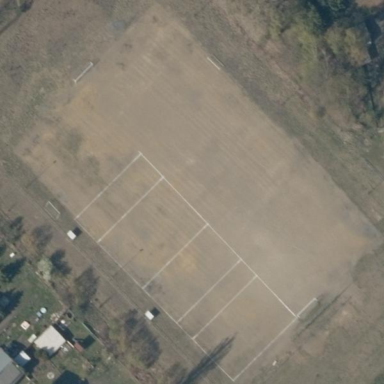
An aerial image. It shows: Soccer pitch with earth surface for leisure activities.